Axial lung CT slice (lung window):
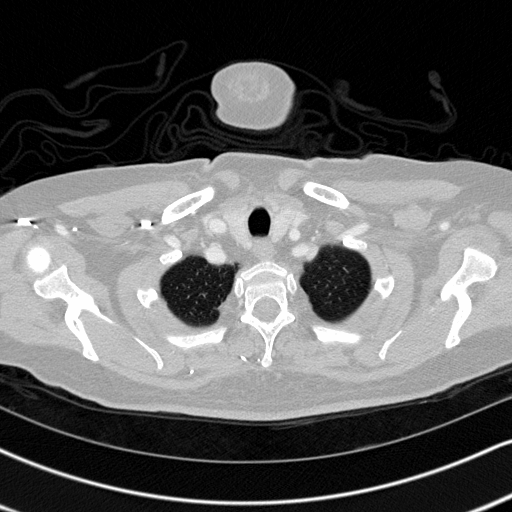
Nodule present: no